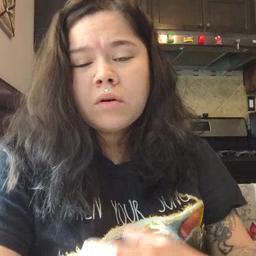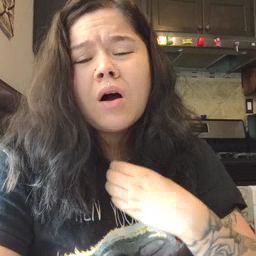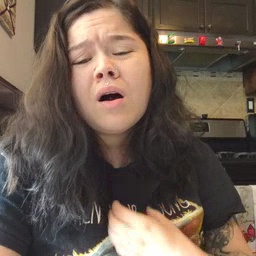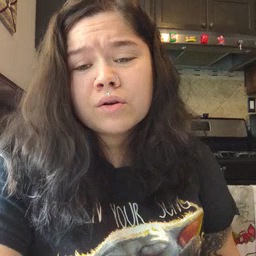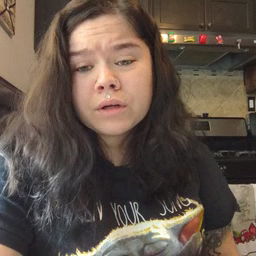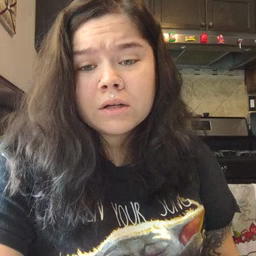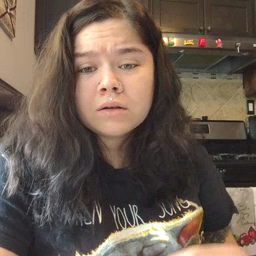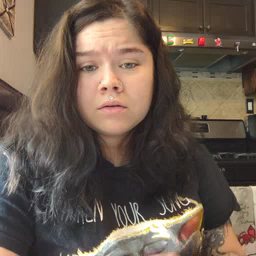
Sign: hungry